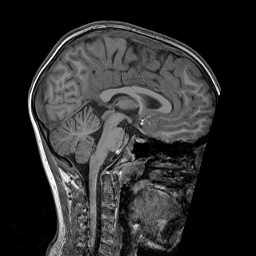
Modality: T1w
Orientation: sagittal
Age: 13
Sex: male
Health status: ill